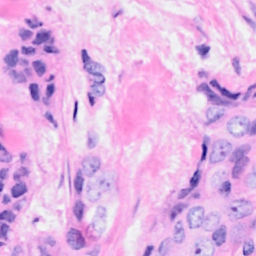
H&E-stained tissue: Breast